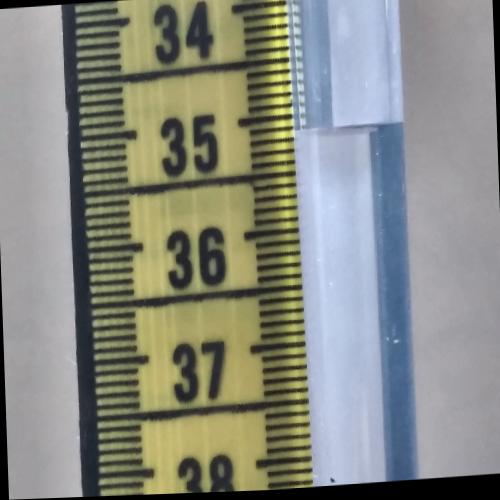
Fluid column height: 35.1 cm